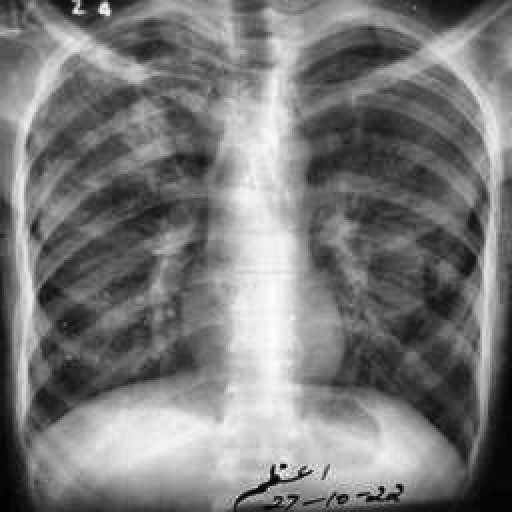
Finding: TUBERCULOSIS